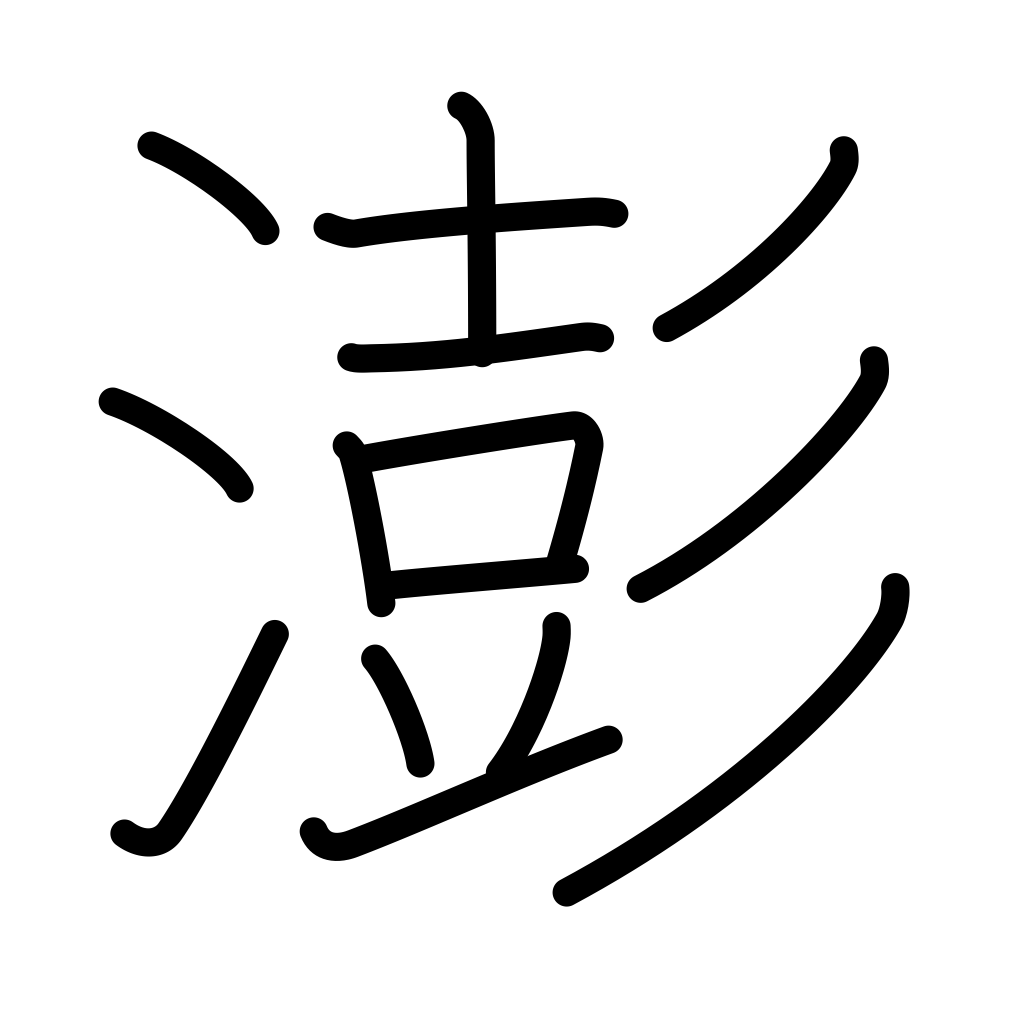
Meaning: turbulent water